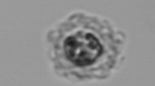
Label: Emiliania_huxleyi